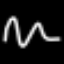
Label: squiggle